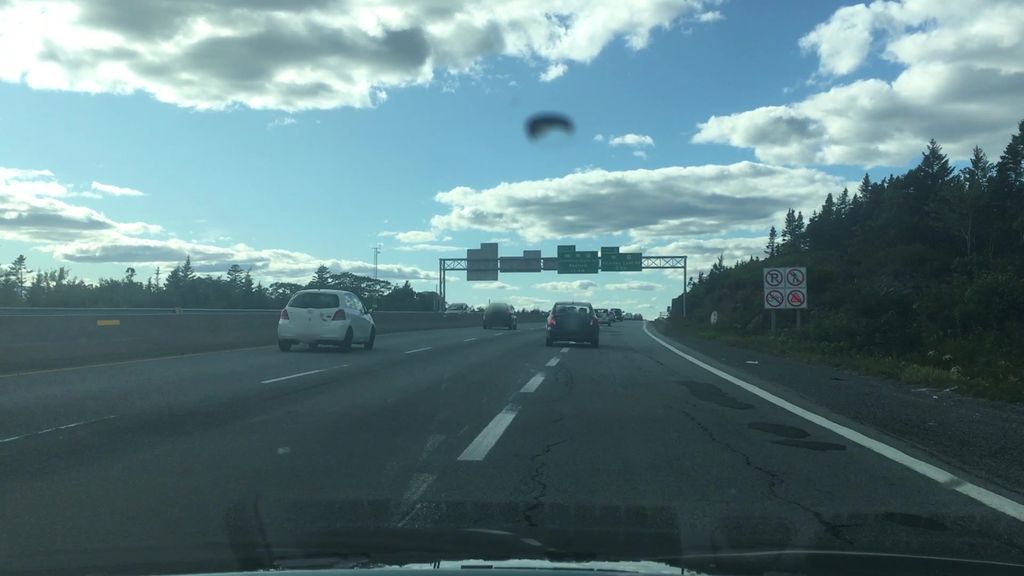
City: halifax